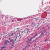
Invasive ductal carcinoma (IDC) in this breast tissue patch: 1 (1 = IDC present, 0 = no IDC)